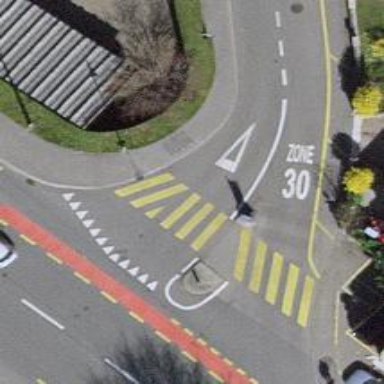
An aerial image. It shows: Uncontrolled zebra crossing with central island.